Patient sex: M
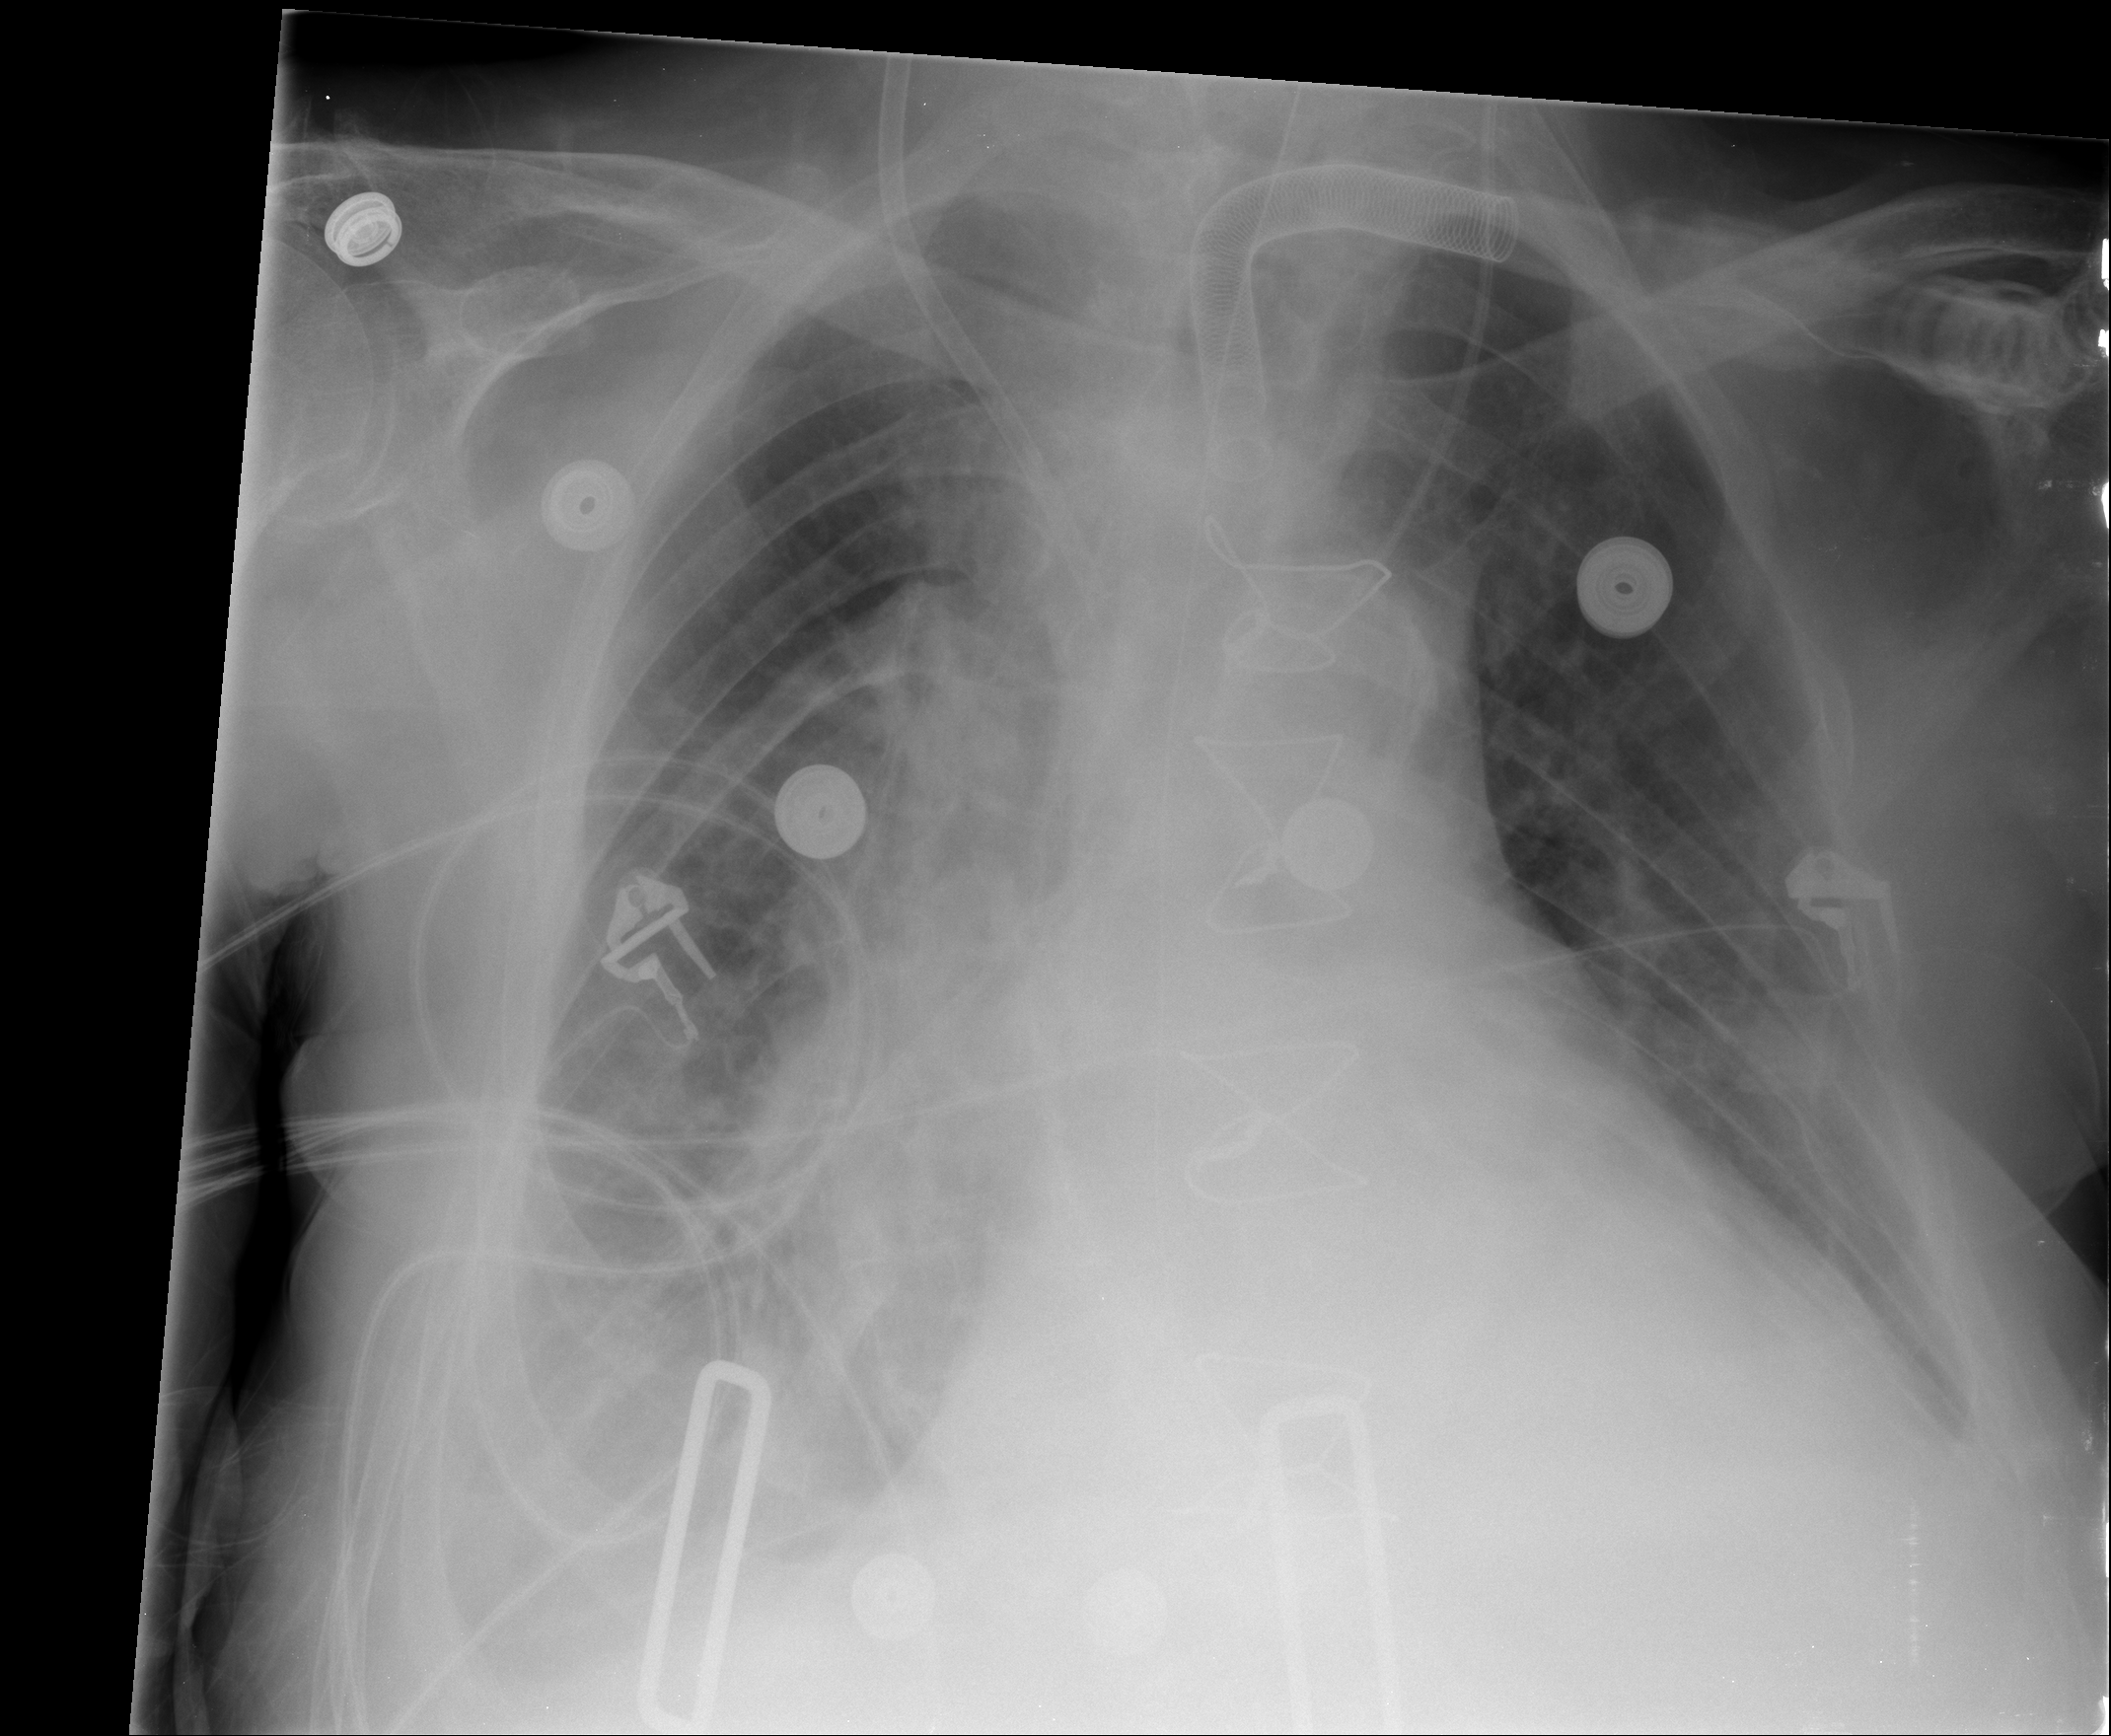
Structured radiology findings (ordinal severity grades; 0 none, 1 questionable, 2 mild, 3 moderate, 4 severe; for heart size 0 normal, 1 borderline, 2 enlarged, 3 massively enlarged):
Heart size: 3
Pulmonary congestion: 2
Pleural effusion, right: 3
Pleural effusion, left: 2
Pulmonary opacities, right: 1
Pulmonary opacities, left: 1
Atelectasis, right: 3
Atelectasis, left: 2